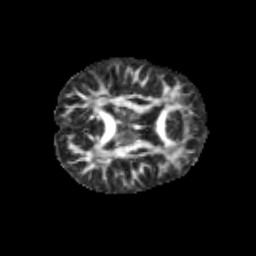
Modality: FA
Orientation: axial
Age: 10
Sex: female
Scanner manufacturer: siemens
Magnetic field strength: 3 T
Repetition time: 3.8 s
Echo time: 0.07 s